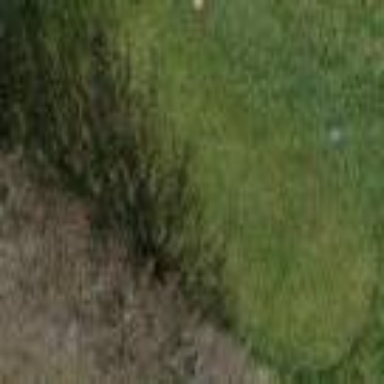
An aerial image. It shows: Golf tee.